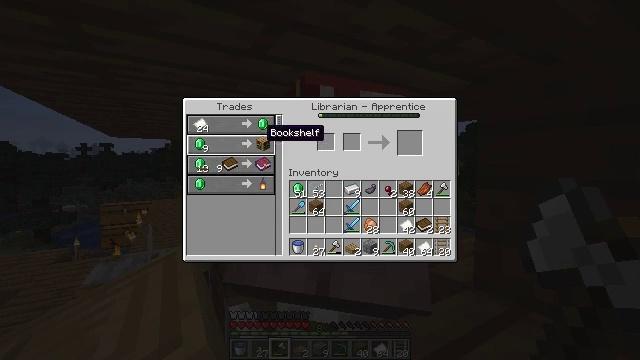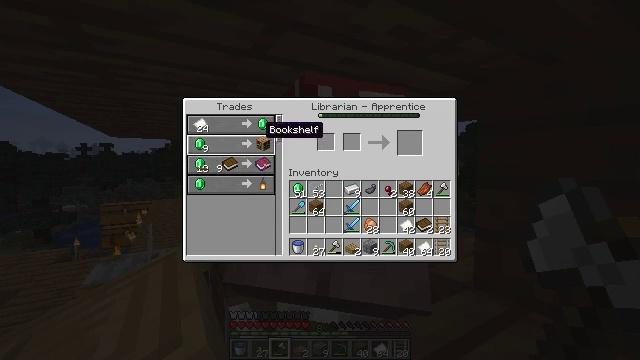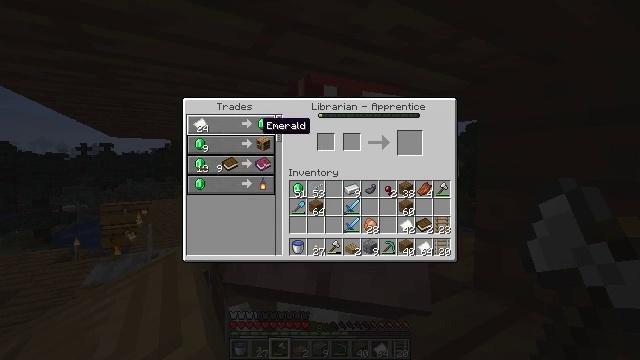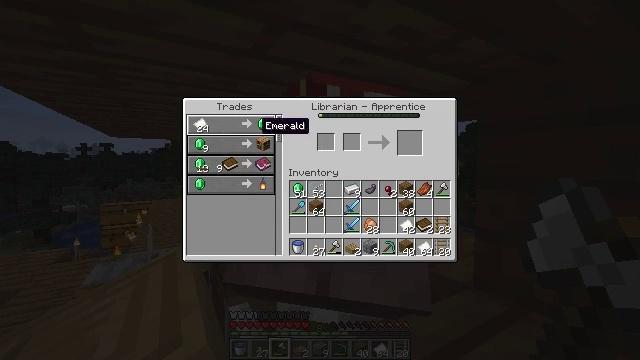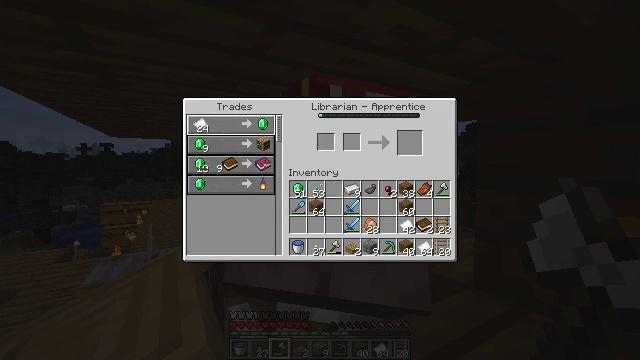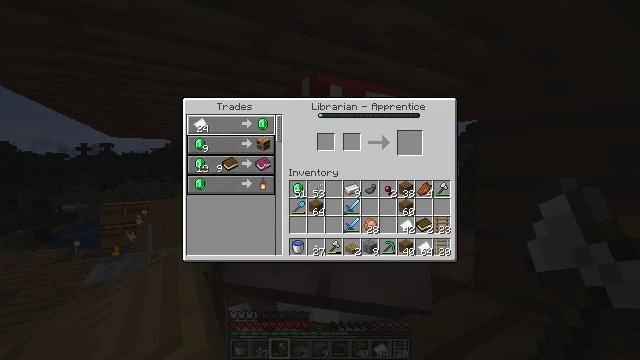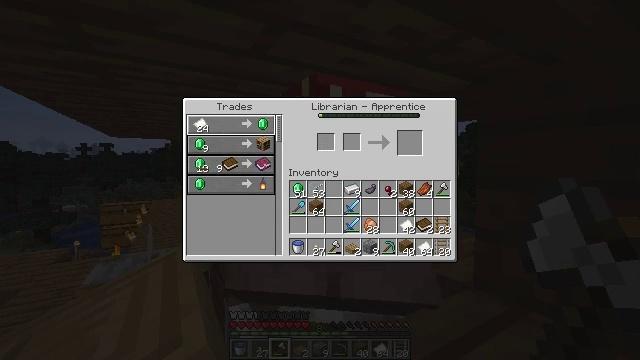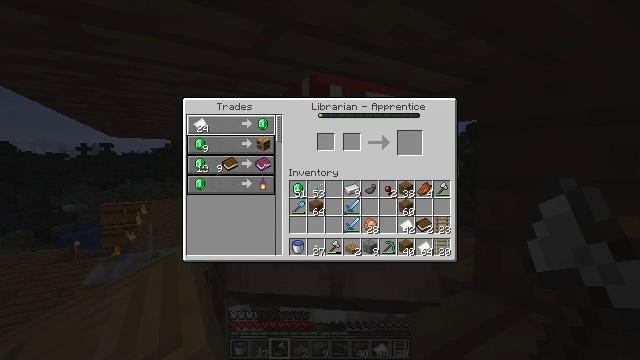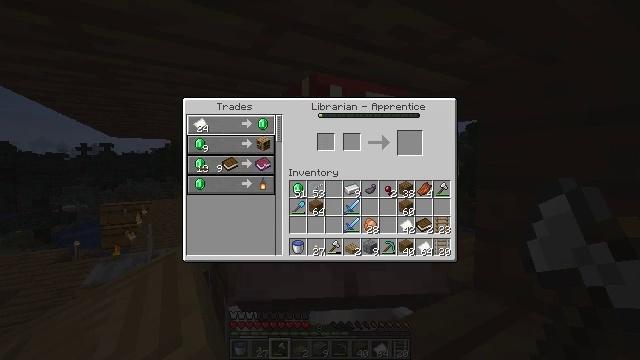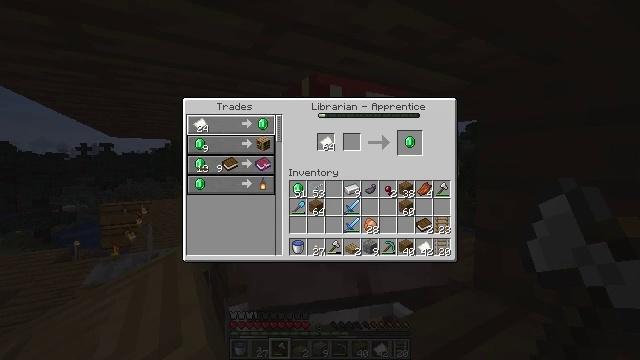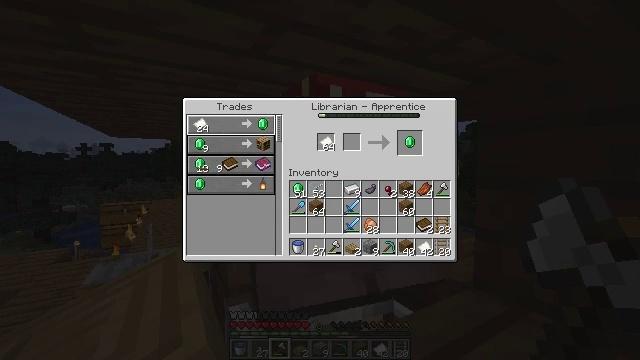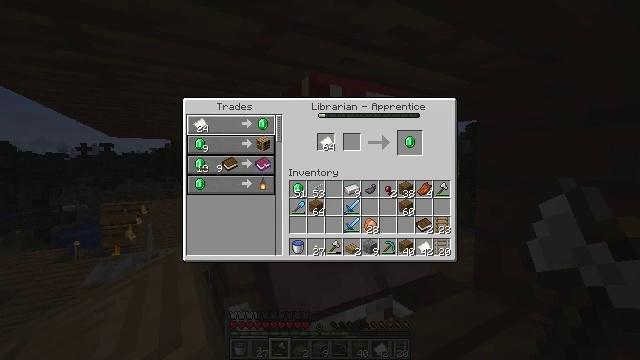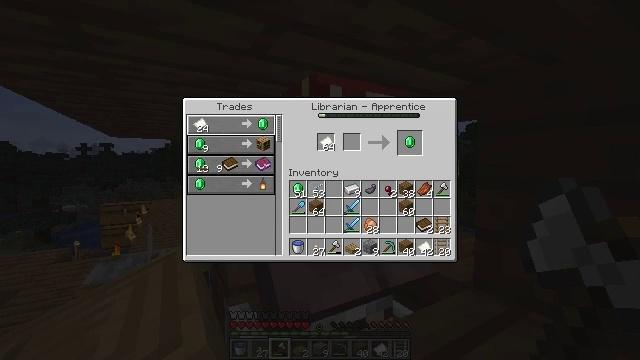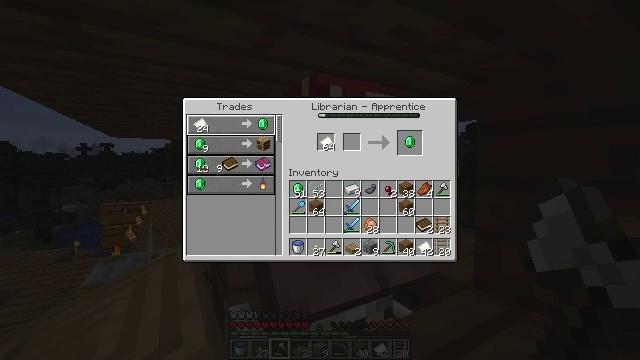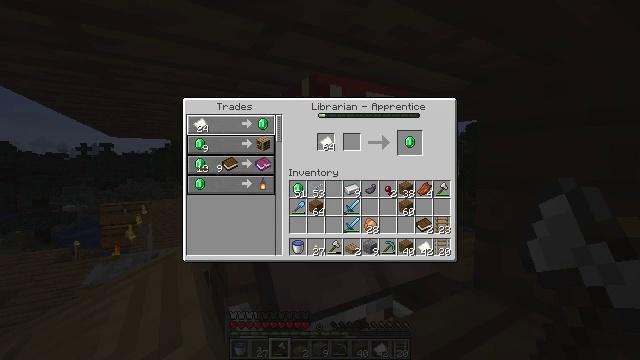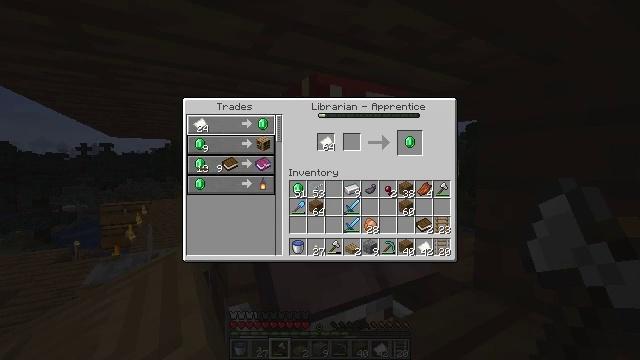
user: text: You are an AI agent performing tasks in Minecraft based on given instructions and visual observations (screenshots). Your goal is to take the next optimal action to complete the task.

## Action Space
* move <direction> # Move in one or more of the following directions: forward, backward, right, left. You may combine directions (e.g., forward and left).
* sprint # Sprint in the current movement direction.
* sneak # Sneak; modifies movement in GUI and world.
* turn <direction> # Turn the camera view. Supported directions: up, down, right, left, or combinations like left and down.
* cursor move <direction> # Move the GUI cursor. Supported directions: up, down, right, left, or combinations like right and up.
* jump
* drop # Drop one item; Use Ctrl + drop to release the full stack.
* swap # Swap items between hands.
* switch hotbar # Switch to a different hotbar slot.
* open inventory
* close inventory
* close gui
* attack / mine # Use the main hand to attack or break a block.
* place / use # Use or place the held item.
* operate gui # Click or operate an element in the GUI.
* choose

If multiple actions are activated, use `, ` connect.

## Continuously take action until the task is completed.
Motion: motion action
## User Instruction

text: Open the crafting table and craft a lantern.
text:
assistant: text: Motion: no_op
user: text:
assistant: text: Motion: no_op
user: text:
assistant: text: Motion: no_op
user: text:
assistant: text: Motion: no_op
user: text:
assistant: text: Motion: no_op
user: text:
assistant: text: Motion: no_op
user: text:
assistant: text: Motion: no_op
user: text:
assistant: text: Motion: no_op
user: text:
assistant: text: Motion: operate gui
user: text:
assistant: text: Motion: operate gui
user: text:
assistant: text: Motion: operate gui
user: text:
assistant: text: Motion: no_op
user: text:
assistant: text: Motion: no_op
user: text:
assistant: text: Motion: no_op
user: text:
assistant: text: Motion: no_op
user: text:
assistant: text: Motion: no_op
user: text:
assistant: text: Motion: no_op
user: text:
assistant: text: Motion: no_op
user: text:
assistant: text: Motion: no_op
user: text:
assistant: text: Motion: no_op
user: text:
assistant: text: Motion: no_op
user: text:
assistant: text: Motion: no_op
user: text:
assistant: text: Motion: no_op
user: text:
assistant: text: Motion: no_op
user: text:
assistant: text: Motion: no_op
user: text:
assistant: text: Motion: no_op
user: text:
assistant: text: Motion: no_op
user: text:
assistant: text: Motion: no_op
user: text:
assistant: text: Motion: no_op
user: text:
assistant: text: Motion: no_op